Interaction volume radius: 10 \u00c5
Interaction volume height: 20 \u00c5
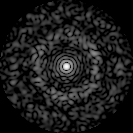
Disorder parameter: 0.8332